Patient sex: F
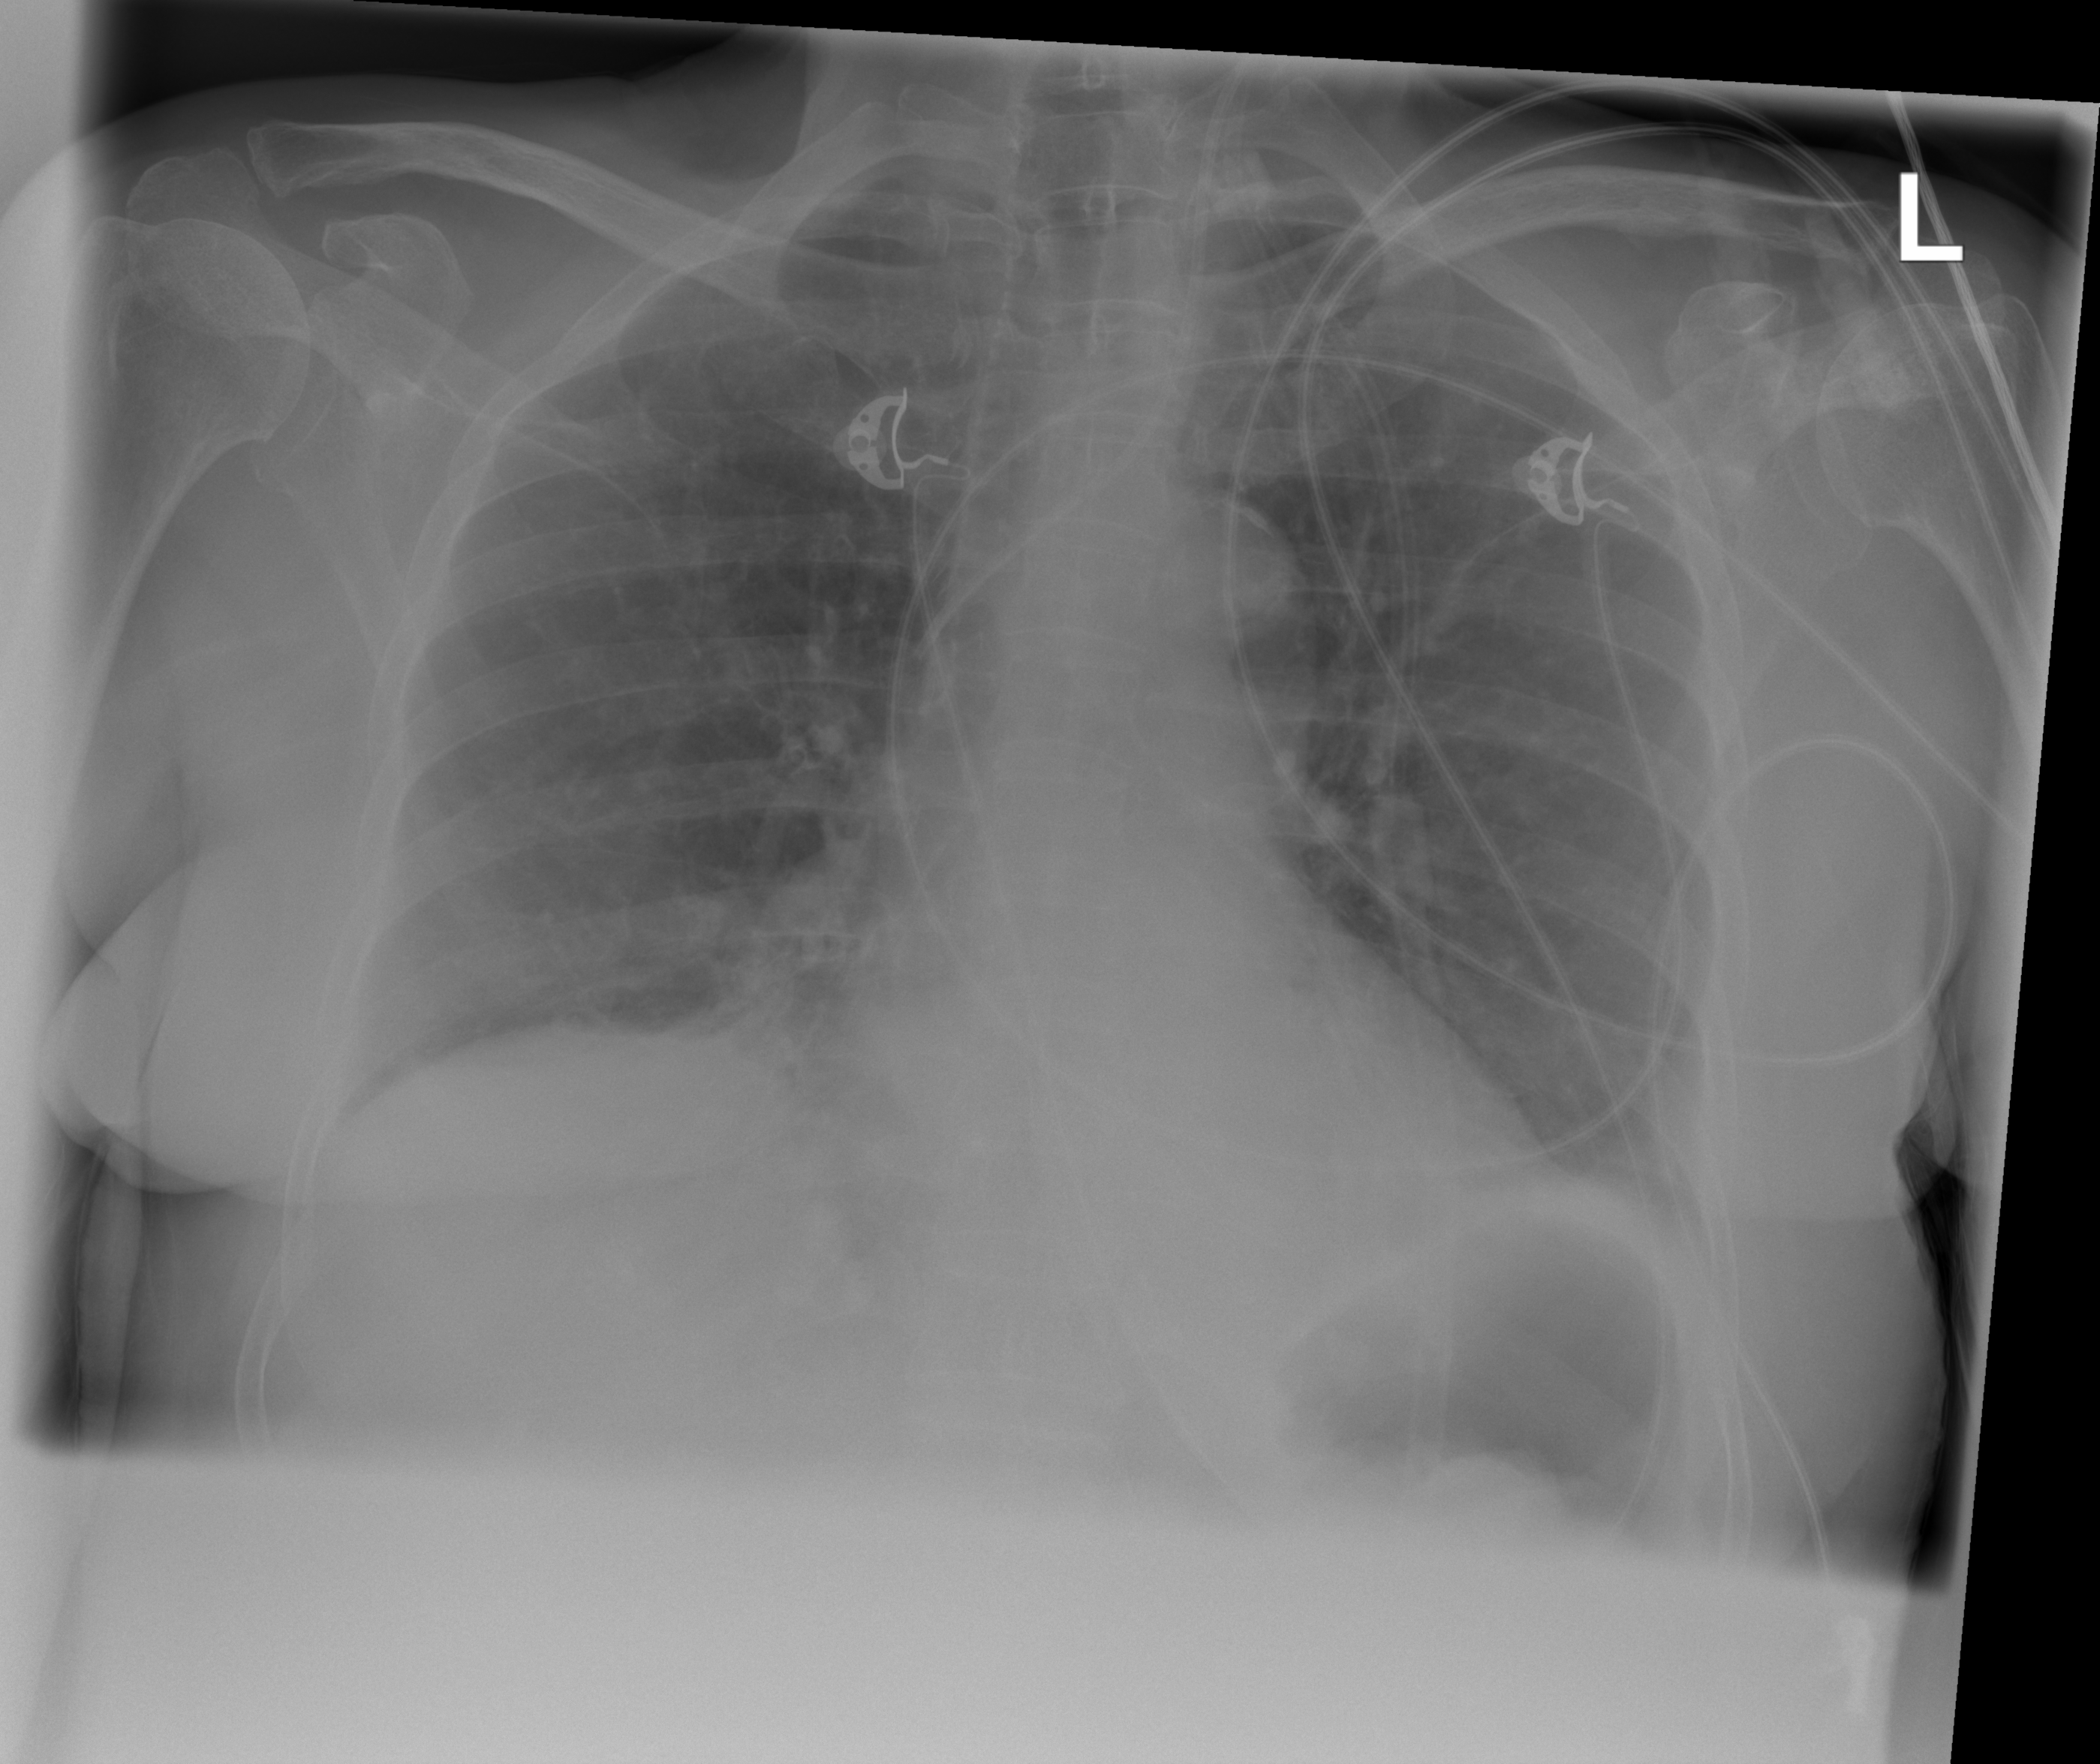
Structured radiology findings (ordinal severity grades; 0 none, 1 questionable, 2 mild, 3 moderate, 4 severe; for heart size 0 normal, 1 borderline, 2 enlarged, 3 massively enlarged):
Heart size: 0
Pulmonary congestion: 0
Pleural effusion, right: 1
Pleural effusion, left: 1
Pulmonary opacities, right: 0
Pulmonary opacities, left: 0
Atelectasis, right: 2
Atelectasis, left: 2